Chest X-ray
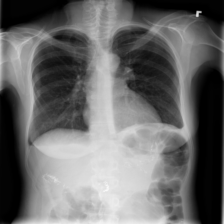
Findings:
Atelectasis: negative
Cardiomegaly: negative
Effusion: positive
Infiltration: negative
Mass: negative
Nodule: negative
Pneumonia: negative
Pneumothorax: negative
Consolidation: negative
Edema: negative
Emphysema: negative
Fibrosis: negative
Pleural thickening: negative
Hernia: negative